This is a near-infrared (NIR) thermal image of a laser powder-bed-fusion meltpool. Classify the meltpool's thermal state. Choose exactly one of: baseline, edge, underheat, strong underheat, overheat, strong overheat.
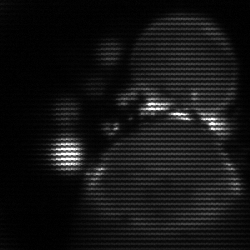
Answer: edge